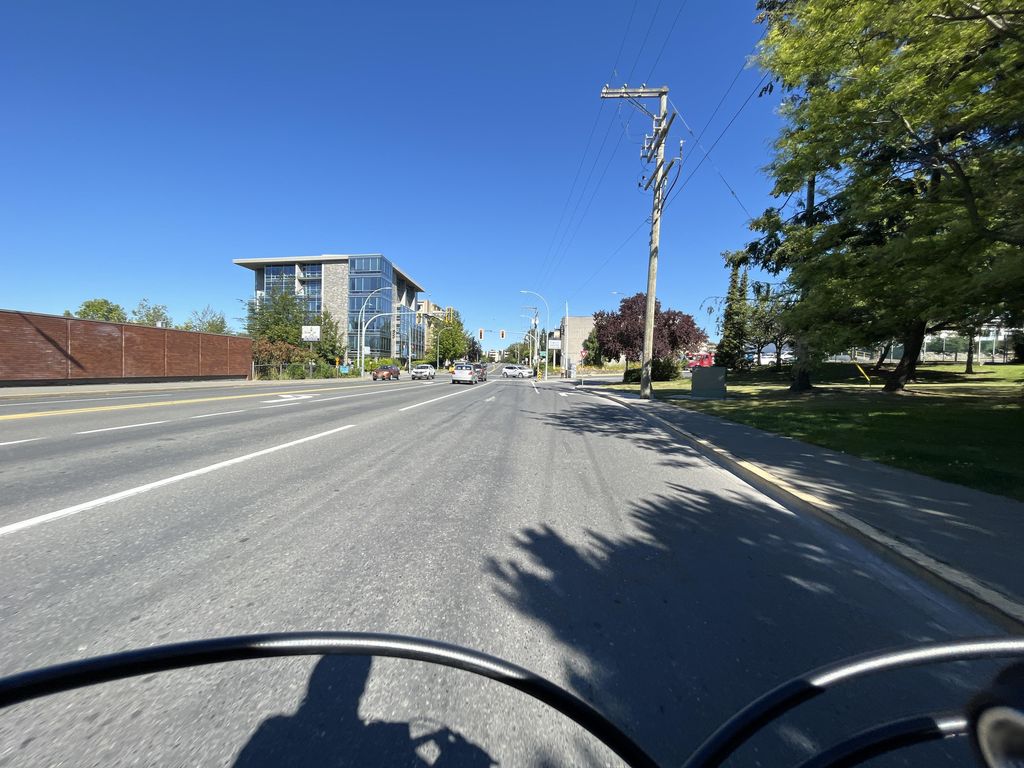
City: victoria